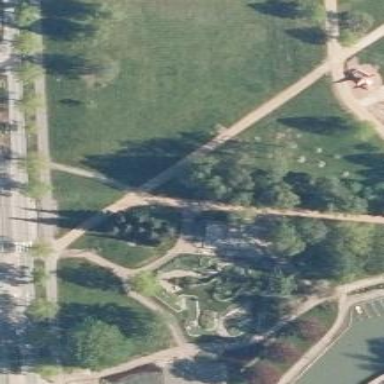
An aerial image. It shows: Historic memorial.